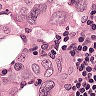
Metastatic tissue present: yes